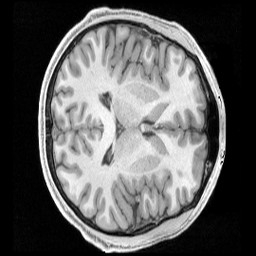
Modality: T1w
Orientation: axial
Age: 19
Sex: male
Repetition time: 2.4 s
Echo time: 0.00222 s